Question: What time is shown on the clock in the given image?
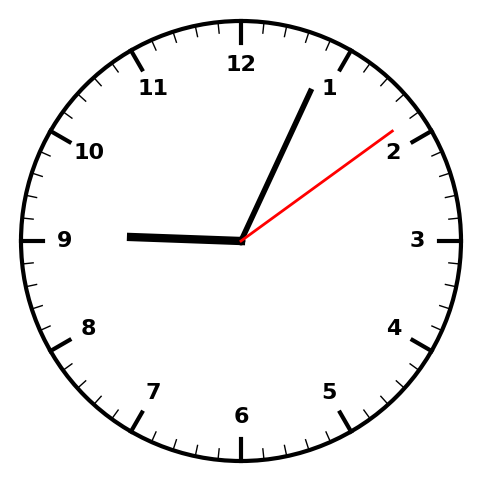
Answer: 09:04:09